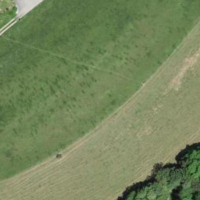
EUNIS habitat code: 52
Species observed at this site:
Melittis melissophyllum